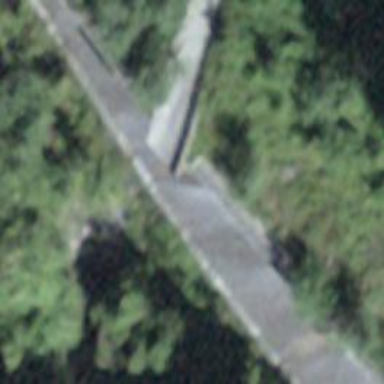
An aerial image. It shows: Retaining wall.